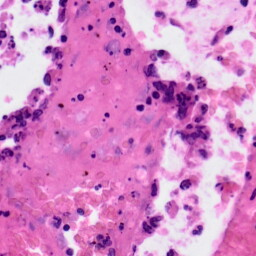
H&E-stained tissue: Colon